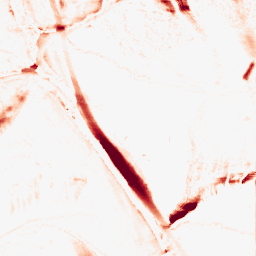
Category: morphological
Decomposition family: morphological_ellipse
Decomposition parameters: operation: opening
width: 10
height: 30
Upsampling method: sinc_hamming
Upsampling parameters: scale: 8
kernel_size: 16
Upsampling scale: 8